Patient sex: F
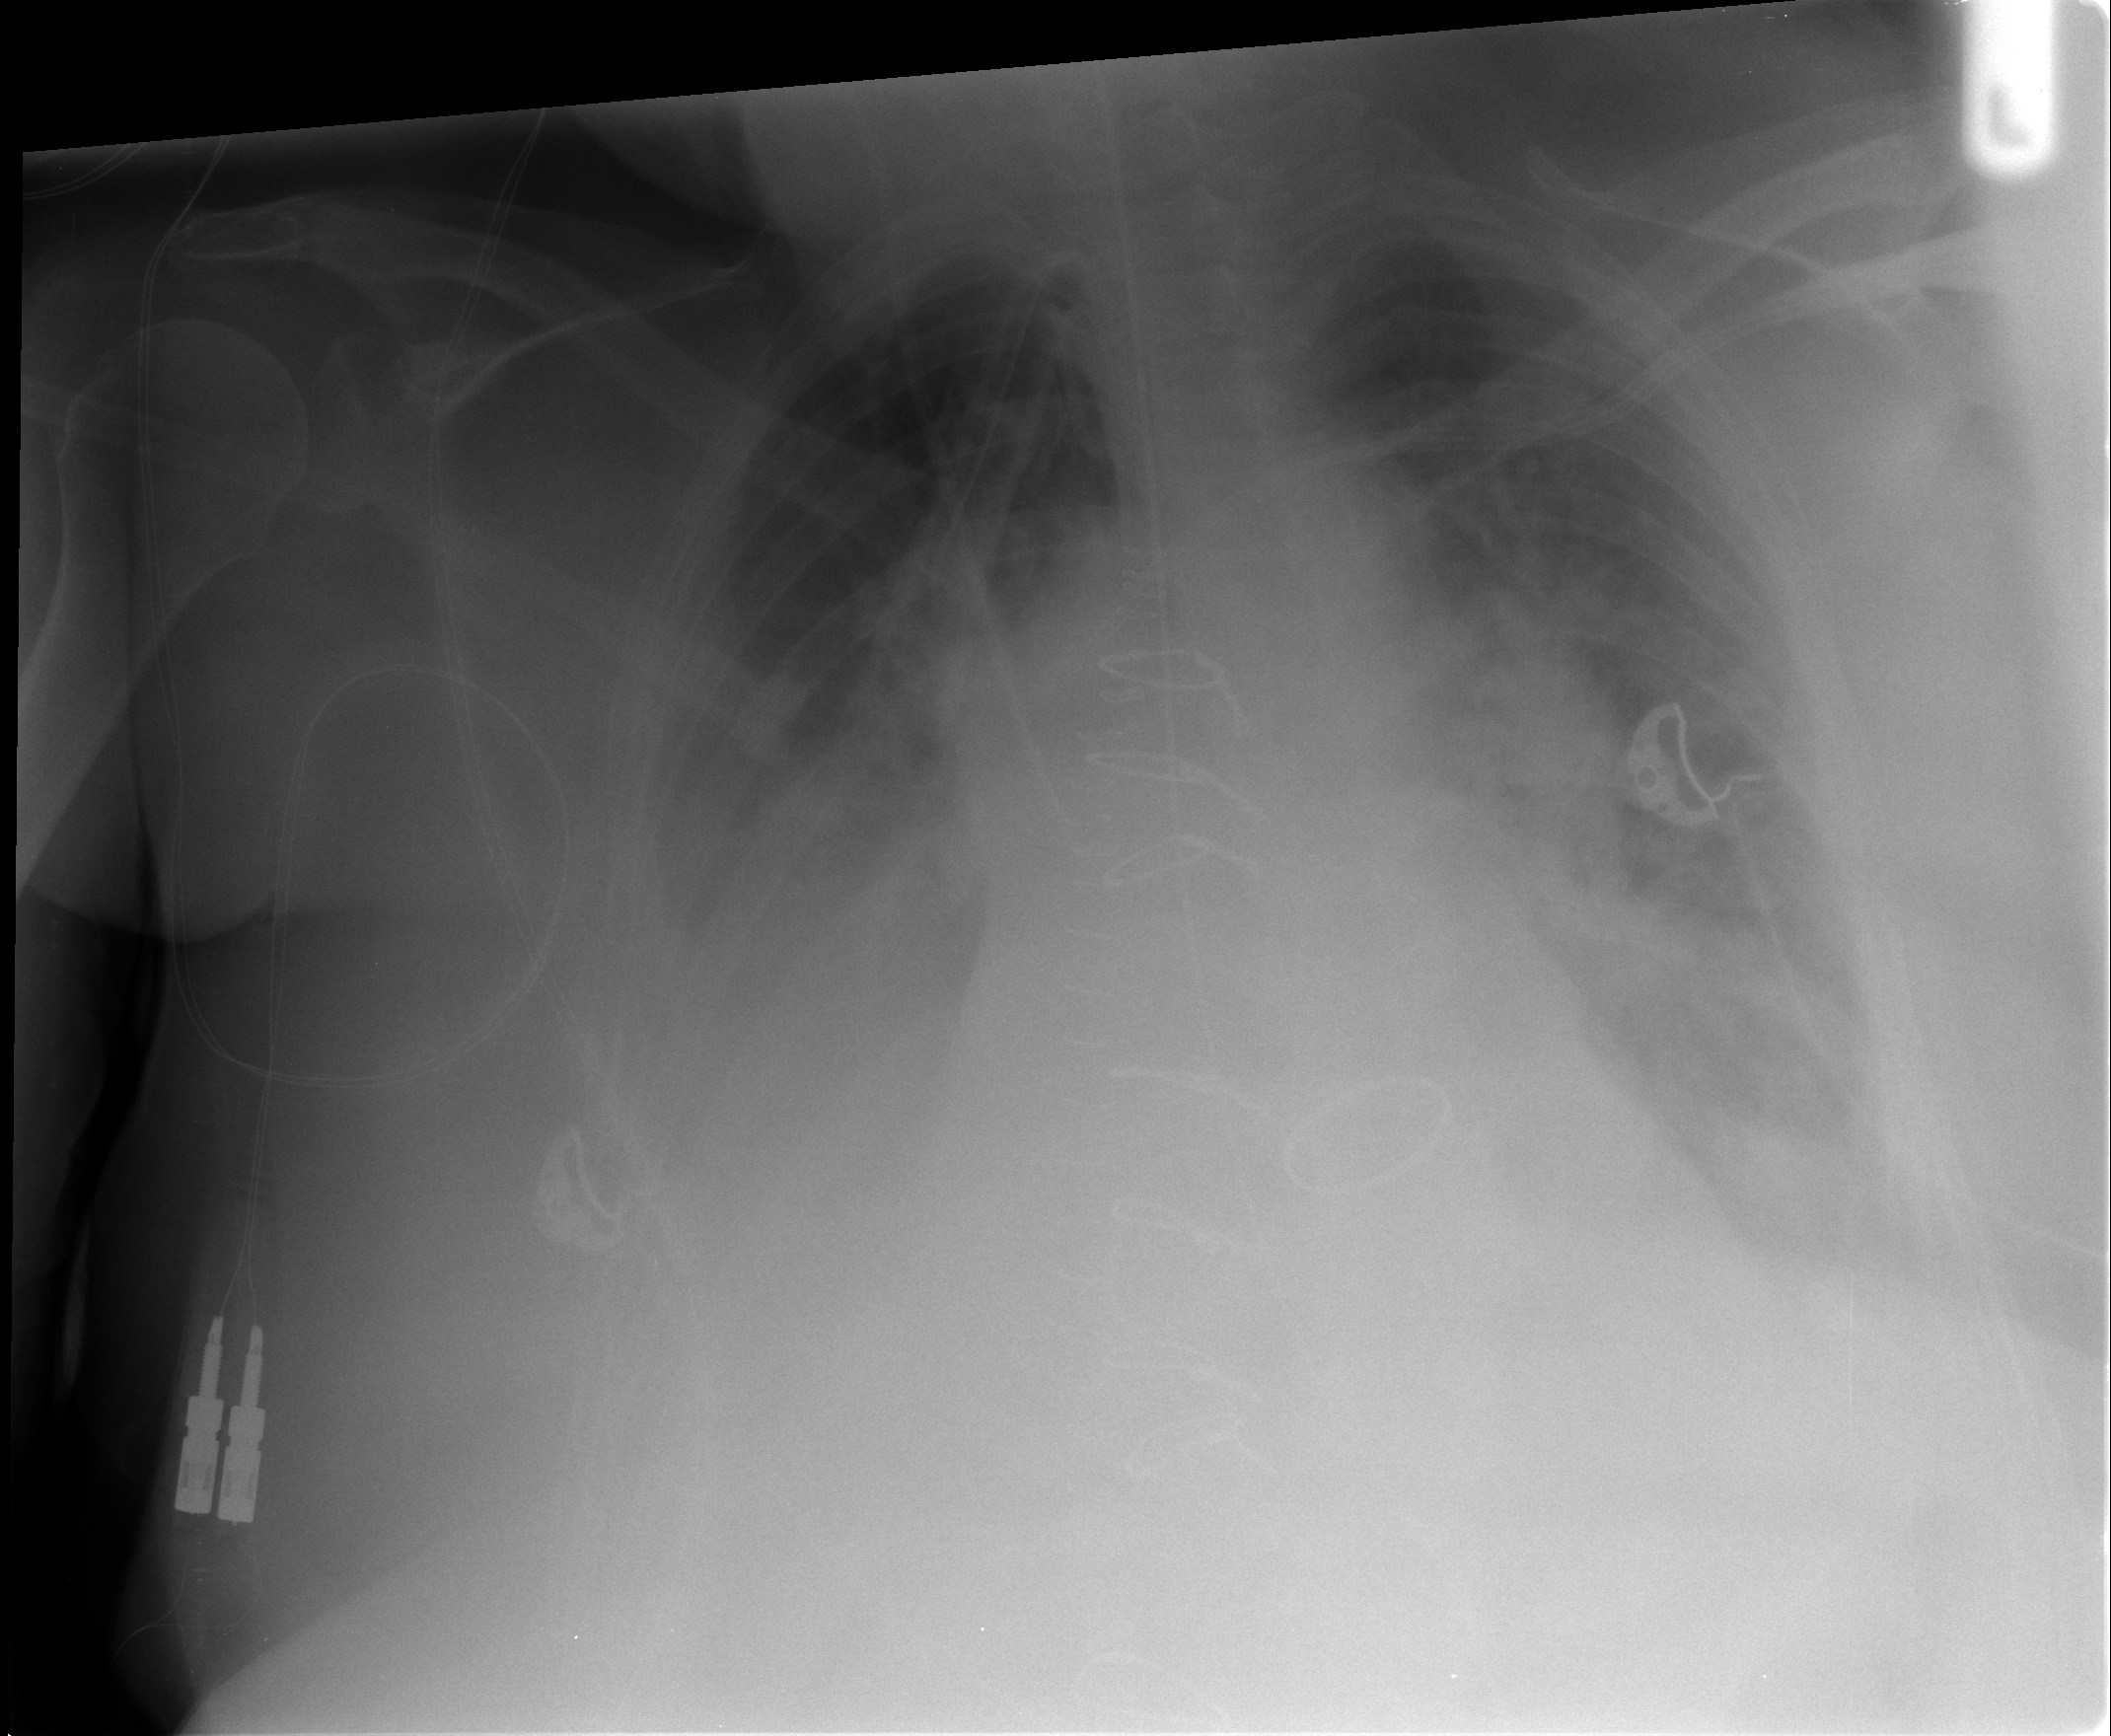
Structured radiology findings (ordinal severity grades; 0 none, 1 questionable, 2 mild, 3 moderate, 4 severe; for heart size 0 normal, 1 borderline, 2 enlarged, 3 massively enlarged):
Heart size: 2
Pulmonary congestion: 2
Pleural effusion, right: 3
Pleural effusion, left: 2
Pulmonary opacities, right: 0
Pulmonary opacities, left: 0
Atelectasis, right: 2
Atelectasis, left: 2